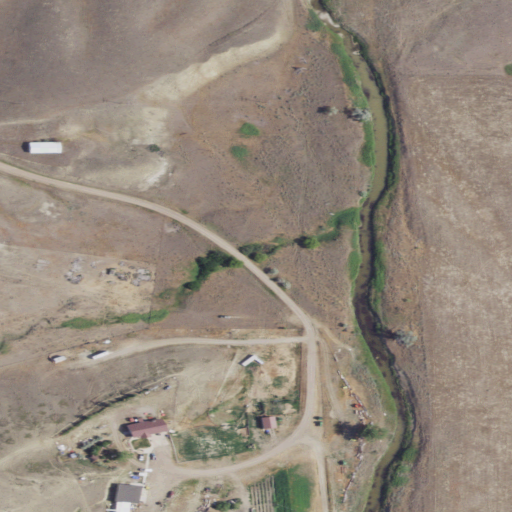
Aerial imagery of valley in Montana named Duncan Coulee containing grassland, shrub, open development, low intensity development, cultivated crops, medium intensity development, and pasture